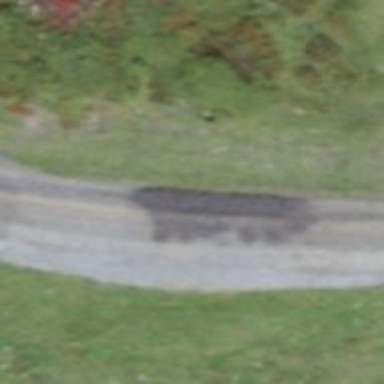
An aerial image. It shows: Passing place on the road.